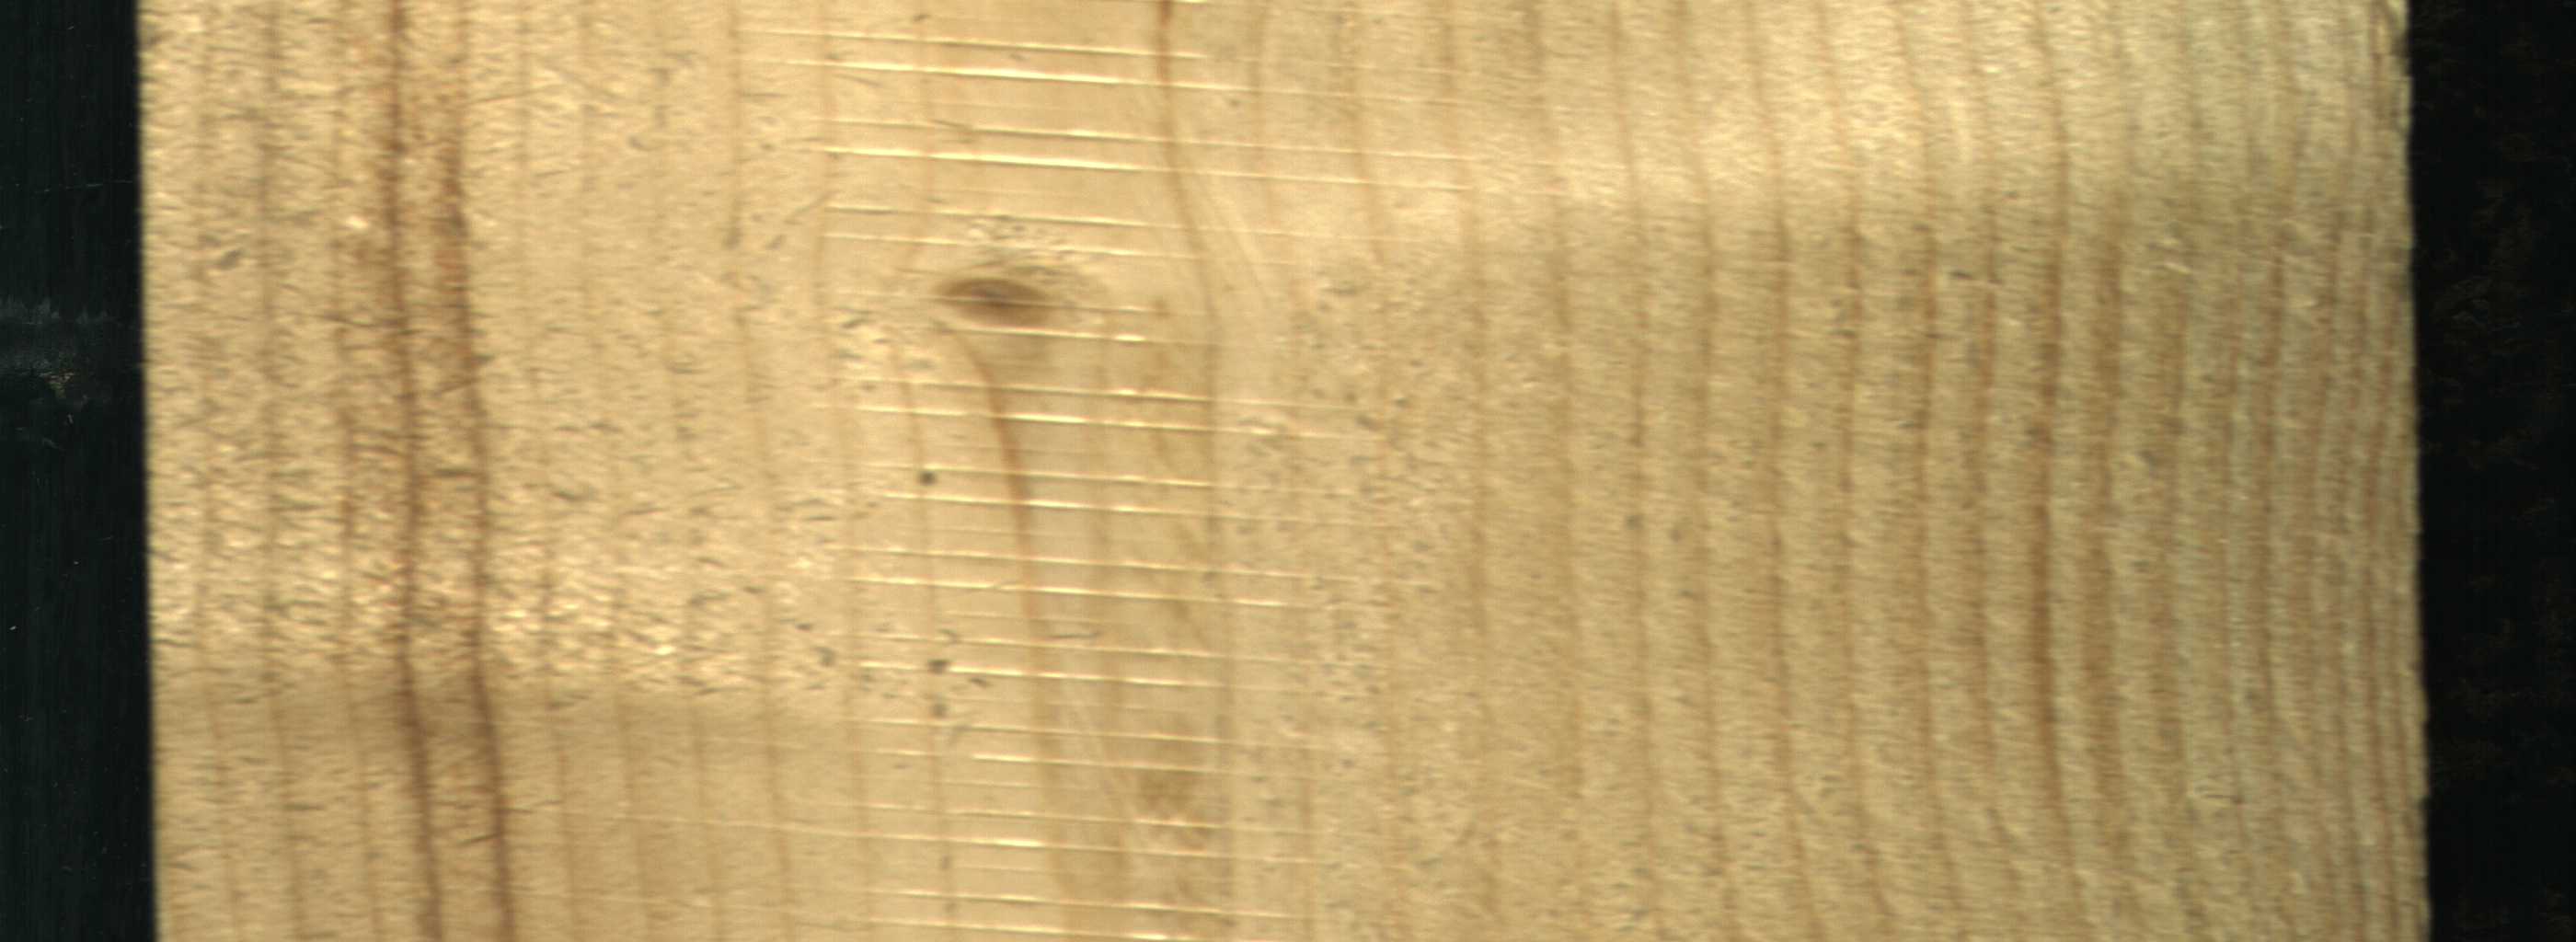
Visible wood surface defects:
Live_Knot